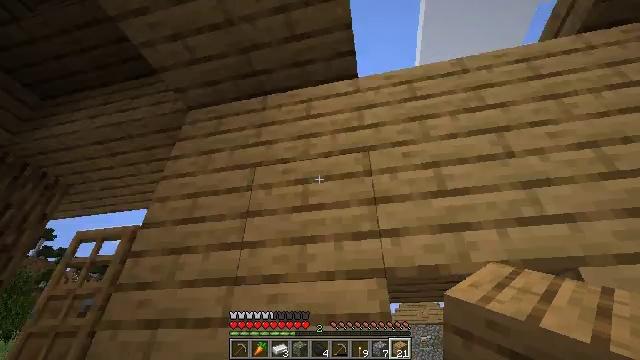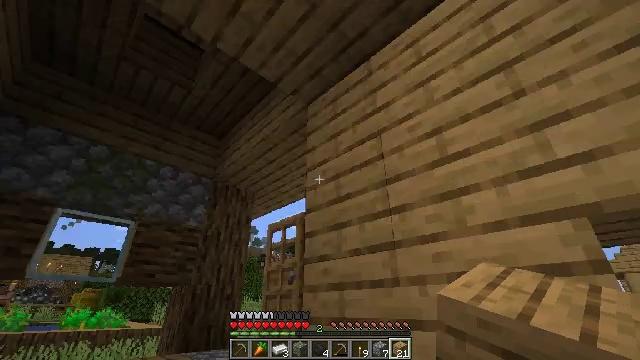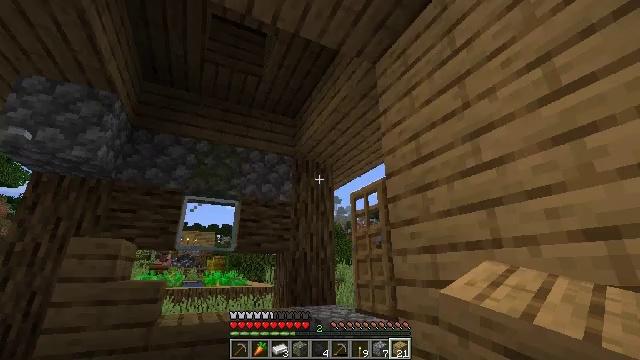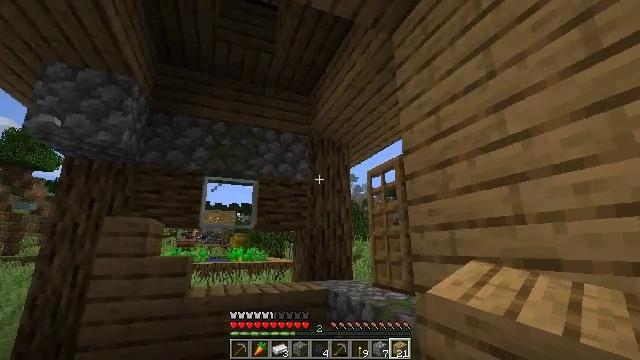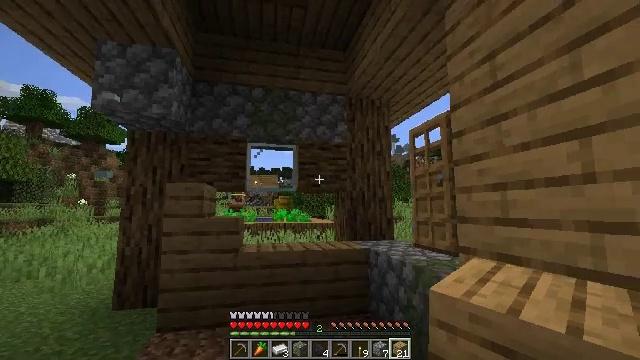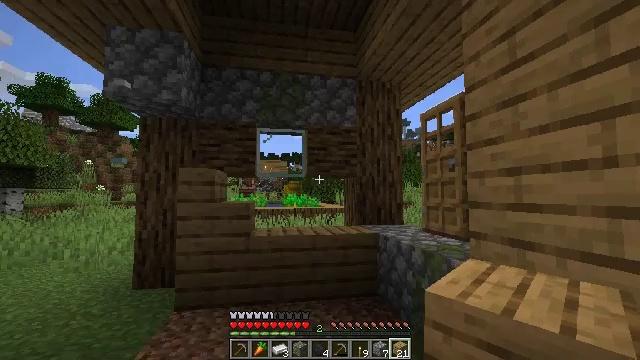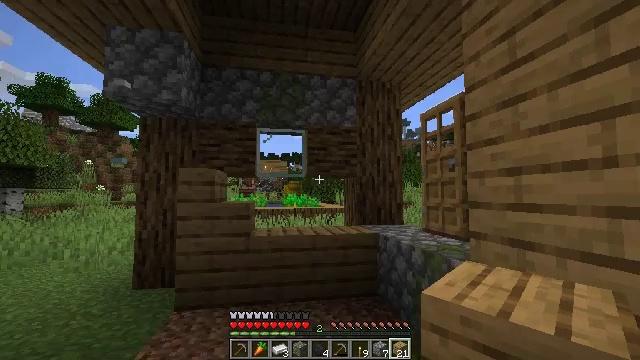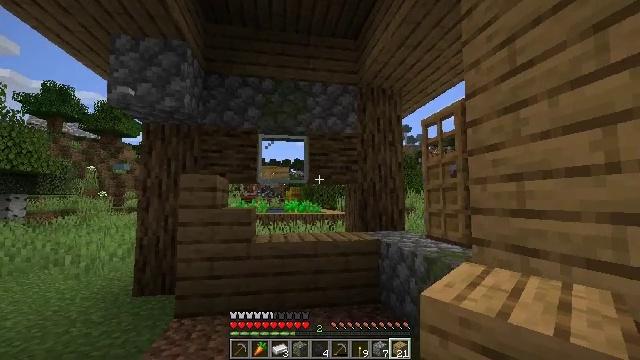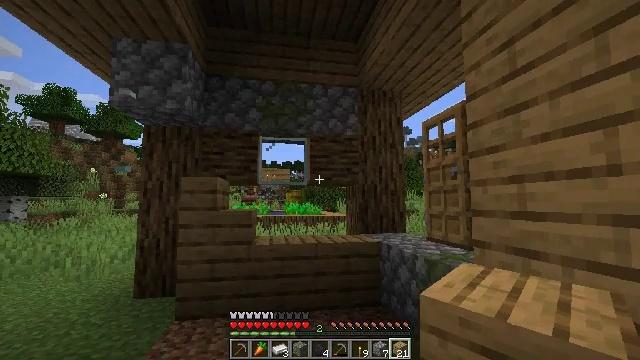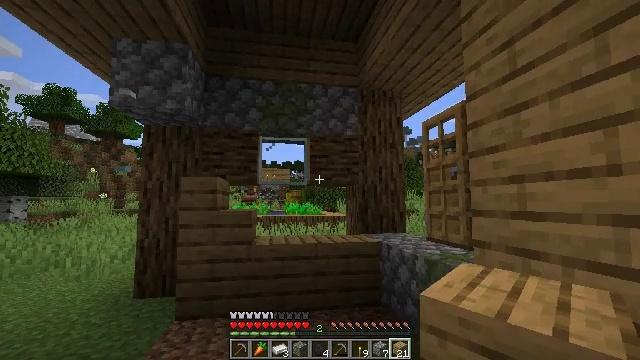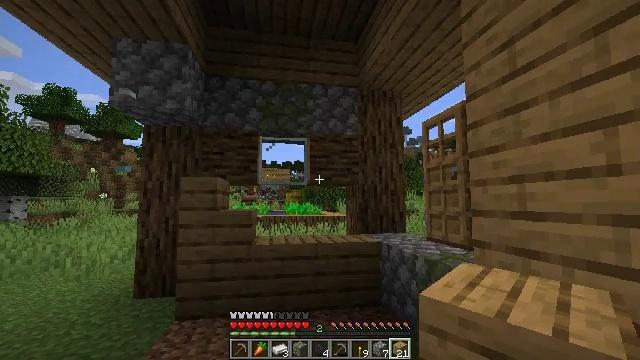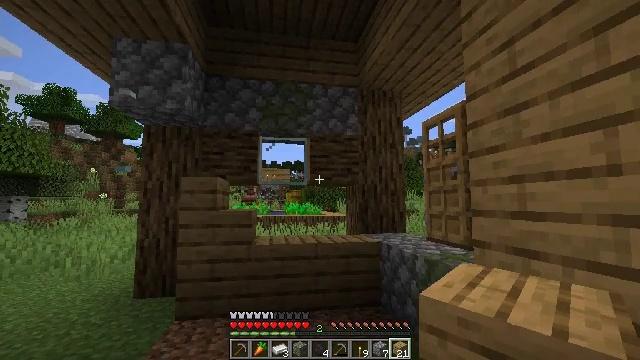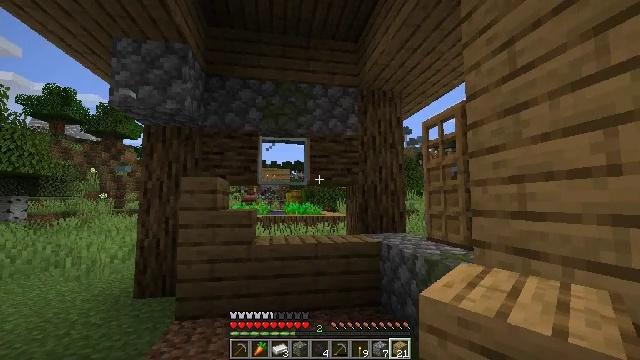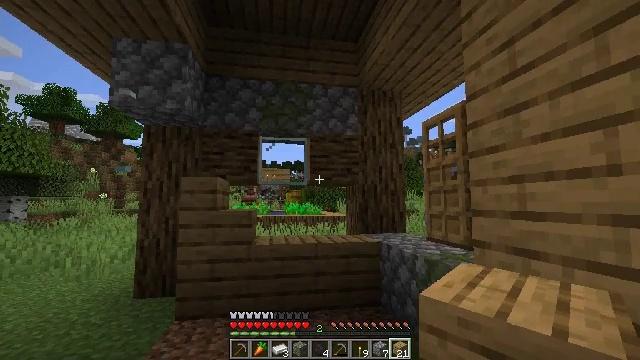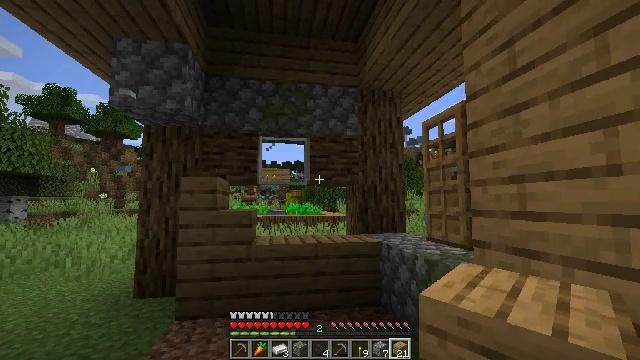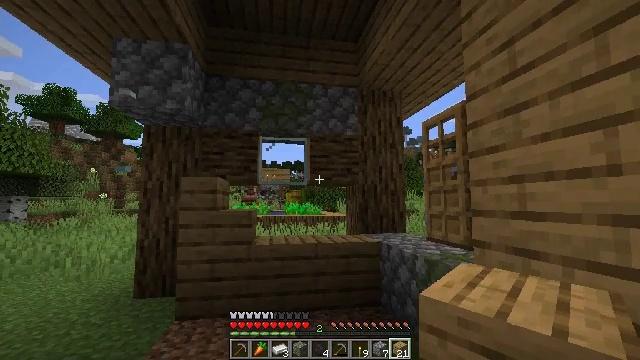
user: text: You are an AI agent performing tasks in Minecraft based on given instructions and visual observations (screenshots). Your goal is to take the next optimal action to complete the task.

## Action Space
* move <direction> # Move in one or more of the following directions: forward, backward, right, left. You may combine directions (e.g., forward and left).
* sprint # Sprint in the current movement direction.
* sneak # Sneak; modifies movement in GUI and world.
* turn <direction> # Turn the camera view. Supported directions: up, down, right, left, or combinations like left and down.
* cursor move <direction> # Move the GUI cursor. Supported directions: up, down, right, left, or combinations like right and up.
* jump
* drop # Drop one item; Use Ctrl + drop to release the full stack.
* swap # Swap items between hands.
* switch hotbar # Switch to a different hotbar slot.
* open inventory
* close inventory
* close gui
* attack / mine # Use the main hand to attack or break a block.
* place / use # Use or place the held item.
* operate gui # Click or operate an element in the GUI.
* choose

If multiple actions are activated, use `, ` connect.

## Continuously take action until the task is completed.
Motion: motion action
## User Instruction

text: Remove the oak stairs to repurpose them.
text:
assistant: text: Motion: turn left and down
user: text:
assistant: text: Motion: turn left and down
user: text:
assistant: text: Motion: turn left and down
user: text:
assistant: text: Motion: turn left and down
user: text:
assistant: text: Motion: turn left and down
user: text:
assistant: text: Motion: no_op
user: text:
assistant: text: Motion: turn up
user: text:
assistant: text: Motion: no_op
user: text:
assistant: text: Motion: no_op
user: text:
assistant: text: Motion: no_op
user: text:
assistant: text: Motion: no_op
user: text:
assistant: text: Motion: no_op
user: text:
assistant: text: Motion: no_op
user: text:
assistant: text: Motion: no_op
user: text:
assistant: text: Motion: no_op
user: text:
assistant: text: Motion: no_op
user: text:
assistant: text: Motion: turn left
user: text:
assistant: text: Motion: turn left and down
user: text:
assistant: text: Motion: turn left and down
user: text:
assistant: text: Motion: turn left and down
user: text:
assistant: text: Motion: no_op
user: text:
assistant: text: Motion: no_op
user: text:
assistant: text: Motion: no_op
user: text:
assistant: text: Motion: no_op
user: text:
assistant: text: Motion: no_op
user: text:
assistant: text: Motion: no_op
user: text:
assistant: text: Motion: turn right
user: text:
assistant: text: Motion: turn right
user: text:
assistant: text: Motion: turn right
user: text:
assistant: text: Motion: no_op